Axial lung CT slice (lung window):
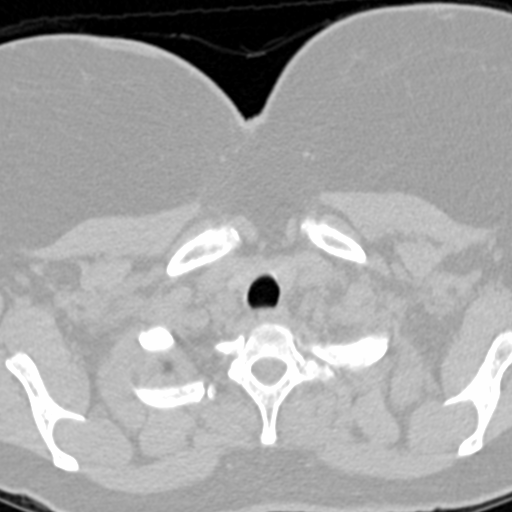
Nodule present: no